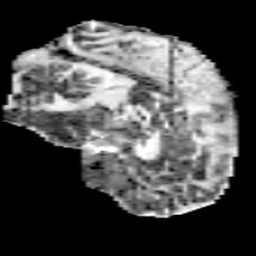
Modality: MD
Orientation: sagittal
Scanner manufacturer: siemens
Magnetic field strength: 7 T
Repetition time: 7.5 s
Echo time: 0.11 s